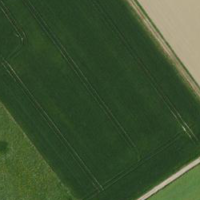
EUNIS habitat code: 52
Species observed at this site:
Brassica napus